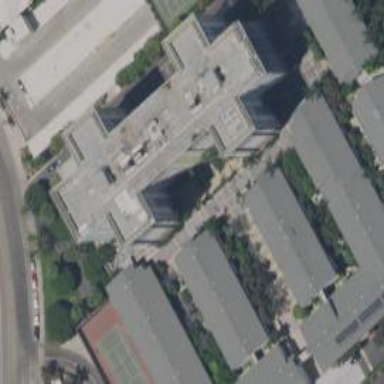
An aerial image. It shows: Multi-storey parking building.